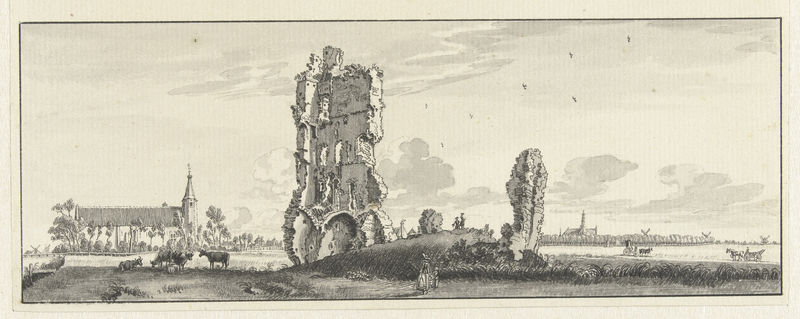
Titel: De ruïne van Huis te Kleef
Künstler: Jan de Beijer
Standort: Amsterdam
Institution: Rijksmuseum
Schlagwörter: field, femme, ciel, herbes, cheval, antique, campagne, champ, enfant, maman, mere, dessin, nuages, eglise, chateau, cows, vieux, mur, herbe, animaux, oiseaux, cathédrale, ruine, animal, champs, pré, ancien, promenade, vaches, églises, promener, reste, charète